Interaction volume radius: 10 \u00c5
Interaction volume height: 10 \u00c5
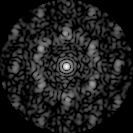
Disorder parameter: 0.6952